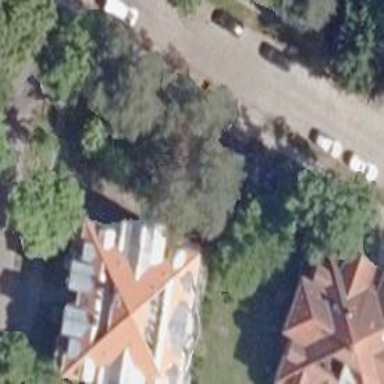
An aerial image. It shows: Pyramidal roof tops building of apartments.